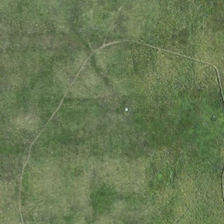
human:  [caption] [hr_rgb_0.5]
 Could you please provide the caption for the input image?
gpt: it is a piece of light green meadows .

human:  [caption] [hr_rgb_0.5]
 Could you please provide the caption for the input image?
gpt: it is a piece of light green meadows .

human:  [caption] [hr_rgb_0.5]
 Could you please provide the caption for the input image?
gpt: it is a piece of light green meadows .

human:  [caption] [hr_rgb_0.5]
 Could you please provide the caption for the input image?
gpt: it is a piece of light green meadows .

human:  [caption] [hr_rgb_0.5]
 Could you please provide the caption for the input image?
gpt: it is a piece of light green meadows .